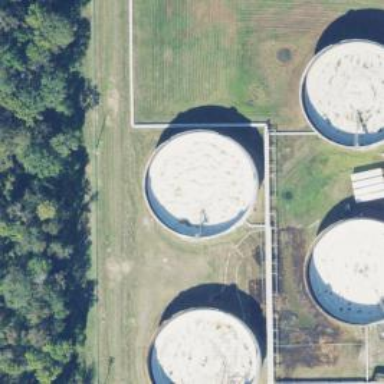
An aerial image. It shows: Storage tank that is man-made.